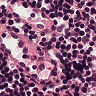
Metastatic tissue present: no